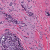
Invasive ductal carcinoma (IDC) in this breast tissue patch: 0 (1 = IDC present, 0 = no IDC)